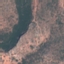
Land use / land cover: HerbaceousVegetation